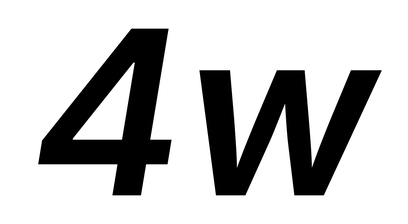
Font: Inter-Italic_SemiBold_Italic